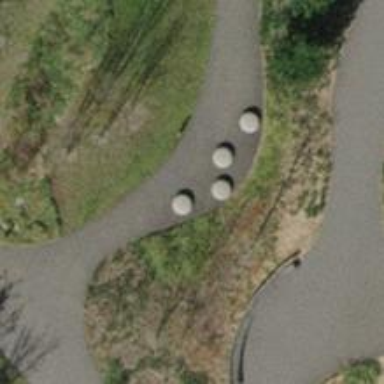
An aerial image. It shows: Bench.